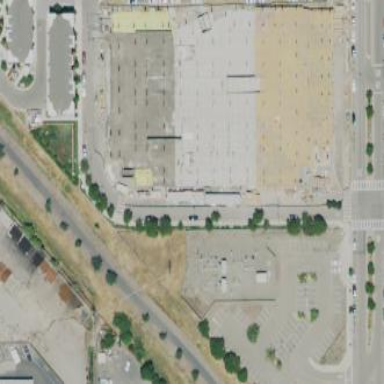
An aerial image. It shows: Parking area with surface.